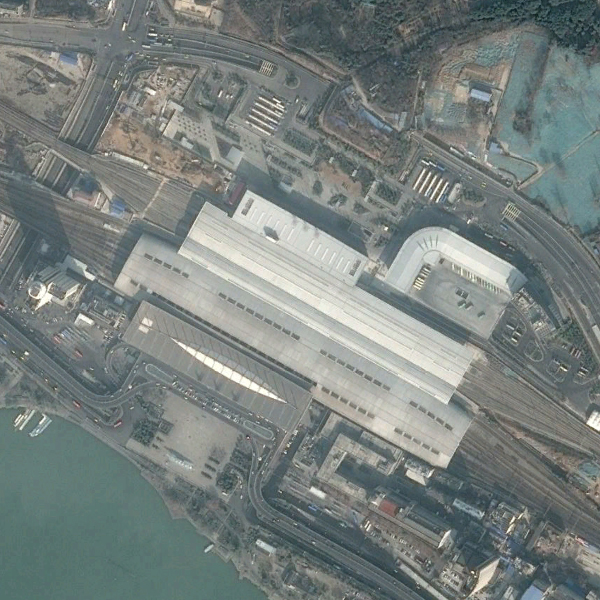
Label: RailwayStation